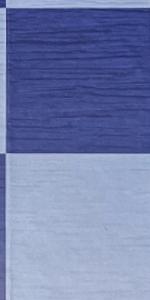
Label: Empty